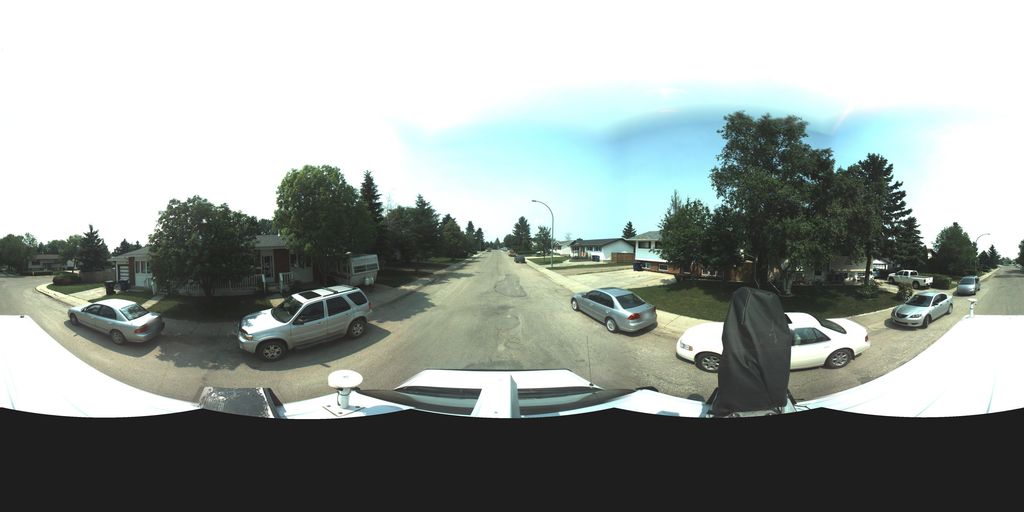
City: saskatoon